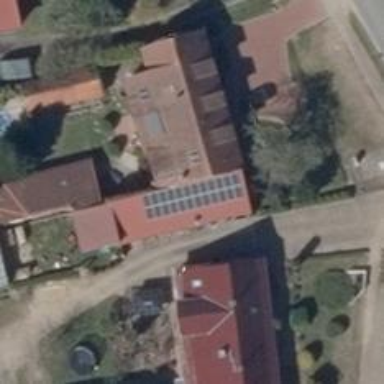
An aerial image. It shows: Small solar photovoltaic panel generator is producing electricity.